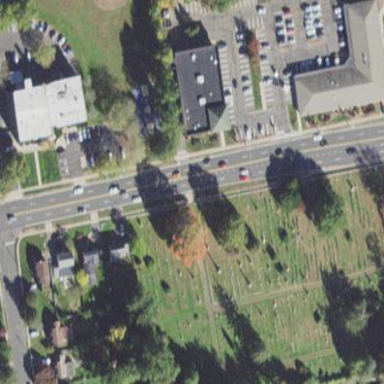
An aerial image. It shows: Cemetery.